Question: I read <URL> about 'Task.ConfigureAwait' which can help to prevent deadlocks in async code.
Looking at this code: ('.Result')
'''
private void Button_Click(object sender, RoutedEventArgs e)
{
string result = GetPageStatus().Result;
Textbox.Text = result;
}
public async Task<string> GetPageStatus()
{
using (var httpClient = new HttpClient())
{
var response = await httpClient.GetAsync("http://www.google.com");
return response.StatusCode.ToString();
}
}
'''
This will result a deadlock because :
1. The .Result - operation will then block the current thread (i.e the UI thread) while it waits for the async operation to complete.
2. Once the network call is complete it will attempt to continue executing the response.StatusCode.ToString() - method on the captured context. (which is blocked - hence deadlock).
One solution was to use :
'var response = await httpClient.GetAsync("http://www.google.com").ConfigureAwait(false);'
But other solution was to async all the way ( without blocking) :
'''
/*1*/ private async void Button_Click(object sender, RoutedEventArgs e)
/*2*/ {
/*3*/ string result = await GetPageStatus();
/*4*/ Textbox.Text = result;
/*5*/ }
/*6*/ public async Task<string> GetPageStatus()
/*7*/ {
/*8*/ using (var httpClient = new HttpClient())
/*9*/ {
/*10*/ var response = await httpClient.GetAsync("http://www.google.com");
/*11*/ return response.StatusCode.ToString();
/*12*/ }
/*13*/ }
'''
1. Does line #3 and line #10 captures different contexts?
2. Am I right regarding the way of flow as I think it is: line #3 calls #6 (which calls #10) and sees that it didn't finish yet, so it awaits ( captured context for #3 = UI thread). Later on, line #10 capture another context (I will call it newContext) after it finishes, it is back to "newContext" and then releases the UI context(thread).
Was I right?
1. Visualization: (is this the right flow?)

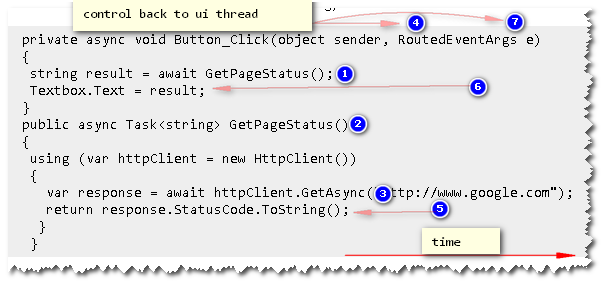
Answer: There are no different contexts. In both cases the 'SyncrhonizationContext' is the single-threaded UI synchronization context (as long as you're not using 'ConfigureAwait(false)')
The deadlock happens when the UI thread is . You can solve that by either avoiding the UI thread with 'ConfigureAwait(false)' or not blocking it to begin with by avoiding 'Task.Result'.
The reason 'async' solves the deadlock is that the UI thread is no longer blocked and free to run the continuationd of both 'async' operations.
So:
1. No, It's the same SyncrhonizationContext.
2. No, line #11 would resume on the UI thread (which is not blocked) after the GetAsync task completed which in turn would complete the GetPageStatus task. Then line #4 would resume on the UI thread as well.
It's important to understand that the 'SynchronizationContext' in this case only makes sure some work would be done by the dedicated thread (serially). As long as the thread is free to execute that work unit a deadlock can never occur.